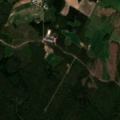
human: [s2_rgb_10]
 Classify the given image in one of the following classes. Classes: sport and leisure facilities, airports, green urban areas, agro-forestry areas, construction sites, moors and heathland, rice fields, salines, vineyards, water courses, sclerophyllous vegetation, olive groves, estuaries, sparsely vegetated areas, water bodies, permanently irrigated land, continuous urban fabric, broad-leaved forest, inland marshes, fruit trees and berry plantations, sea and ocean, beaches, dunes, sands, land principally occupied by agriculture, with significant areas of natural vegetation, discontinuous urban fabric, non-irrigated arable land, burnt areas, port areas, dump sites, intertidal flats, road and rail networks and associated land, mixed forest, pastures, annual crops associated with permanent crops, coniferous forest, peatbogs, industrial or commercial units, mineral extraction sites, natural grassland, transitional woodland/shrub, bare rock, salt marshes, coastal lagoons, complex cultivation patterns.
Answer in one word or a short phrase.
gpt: land principally occupied by agriculture, with significant areas of natural vegetation, coniferous forest, transitional woodland/shrub